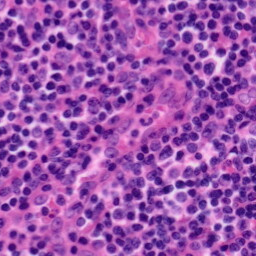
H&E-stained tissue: Tonsil